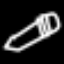
Label: pencil